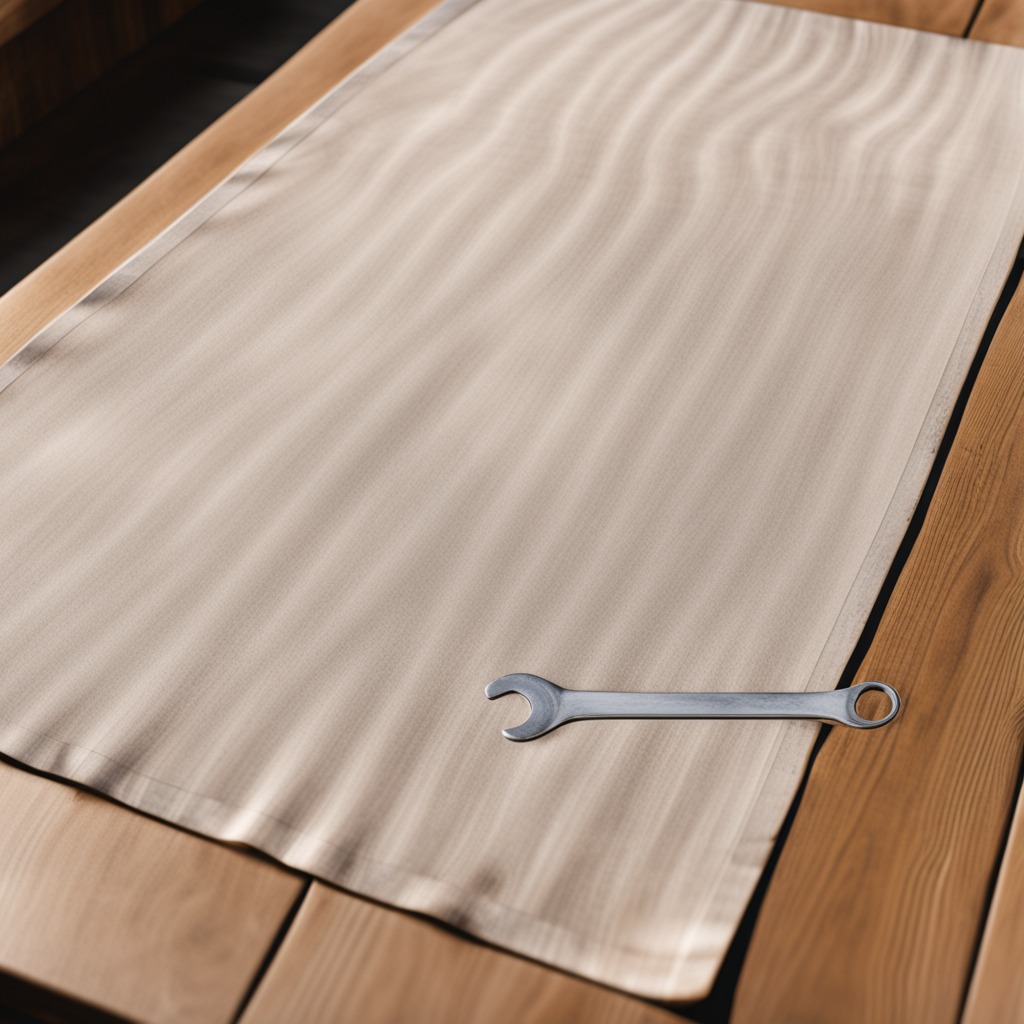
A wrench is lying on a wooden table in an outdoor workshop during daytime bright natural light soft shadows worn but beneath the cloth.